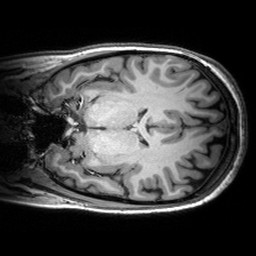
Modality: T1w
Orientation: coronal
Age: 22
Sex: female
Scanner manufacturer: siemens
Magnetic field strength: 3 T
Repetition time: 2.53 s
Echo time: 0.00299 s